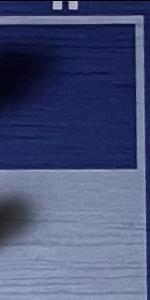
Label: Empty